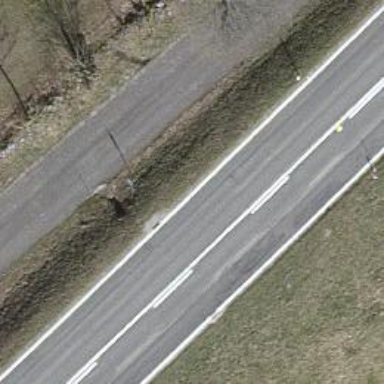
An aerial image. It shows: Asphalt road classified as primary highway.